Current action and preconditions to check: trajectory_clear

Your task: For each precondition in the list above, predict whether it will hold at this action.

Consider the current scene as observed from the mobile robot's camera, and analyze the predicted future states of all dynamic agents (e.g., people, animals, vehicles, or any moving entities) within the NEXT SECOND.

IMPORTANT: Only answer "very likely" if you are absolutely certain—based on strong, clear evidence—that a dynamic agent will violate the precondition in the predicted future state. Do NOT answer "very likely" for unlikely, ambiguous, or low-probability risks.

Ask yourself for each precondition: Is there a high probability, with clear and convincing evidence, that the predicted future states of any dynamic agent will interfere with the predicted future state of the currently executing action within the NEXT SECOND, causing that precondition to fail?

Assess the risk level based on these predictions. Use "likely" or "very likely" if motions create a clear risk of interference.

Use "neutral" or "improbable" if agents are nearby but their predicted paths are clearly diverging or non-conflicting.

Failure Risk Categories: "very improbable", "improbable", "neutral", "likely", "very likely"

Answer Format: Output ONLY the probability_of_failure value from these categories: "very improbable", "improbable", "neutral", "likely", "very likely"

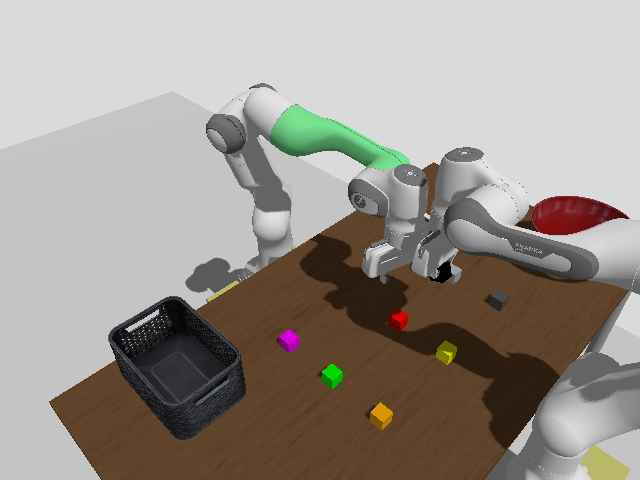

Answer: likely